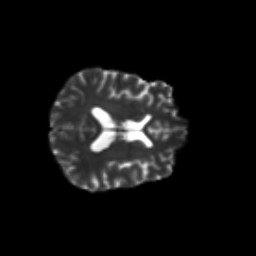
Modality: T2w
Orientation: axial
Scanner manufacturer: siemens
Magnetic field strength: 3 T
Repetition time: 9.2 s
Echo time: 0.084 s